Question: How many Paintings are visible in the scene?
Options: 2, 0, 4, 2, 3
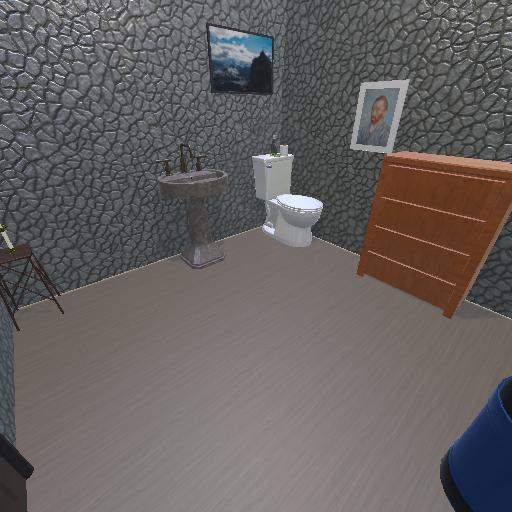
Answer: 2